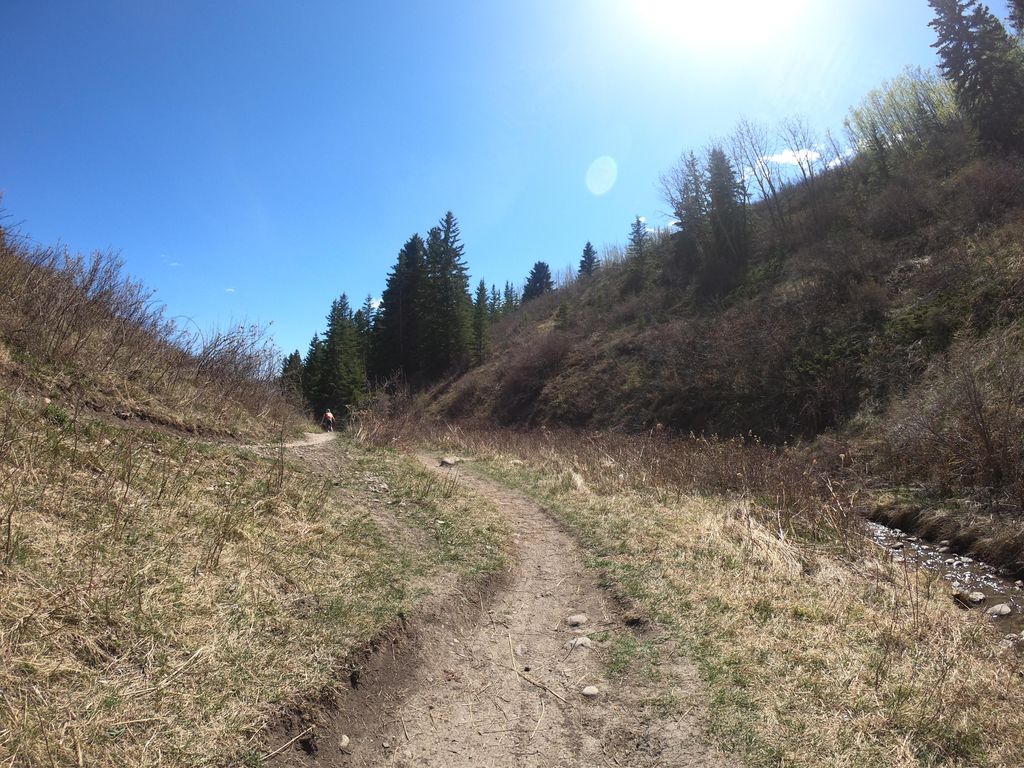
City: calgary